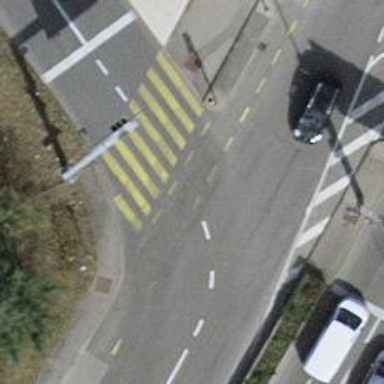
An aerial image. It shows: Asphalt cycleway.